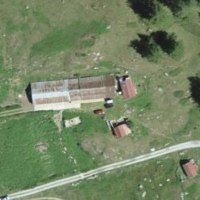
EUNIS habitat code: 26
Species observed at this site:
Phoenicurus ochruros